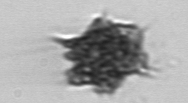
Label: Dictyocha